Interaction volume radius: 5 \u00c5
Interaction volume height: 40 \u00c5
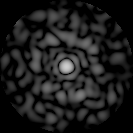
Disorder parameter: 0.8561